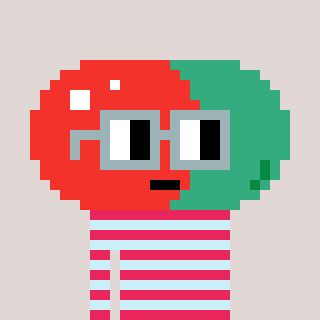
a pixel art character with square dark gray glasses, a pill-shaped head and a cold-colored body on a warm background